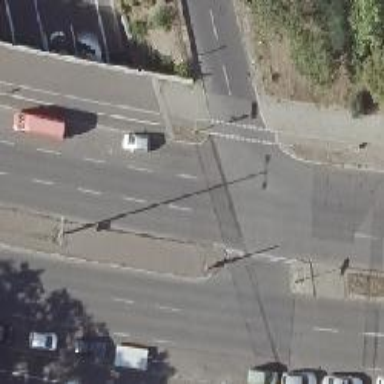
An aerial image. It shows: Secondary road with asphalt surface. There is cycle track on the right side.